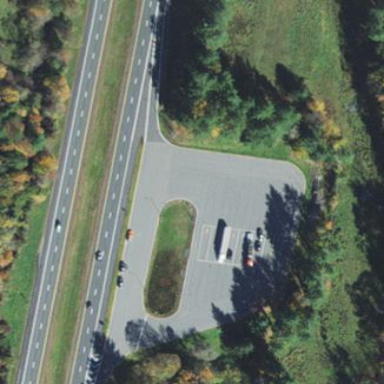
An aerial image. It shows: Rest area along the road.